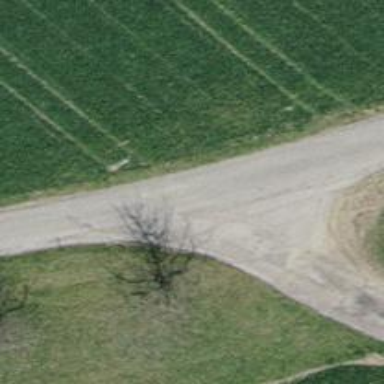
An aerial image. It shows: Well-maintained track road of grade 1.